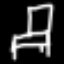
Label: chair